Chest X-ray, PA view. Patient: 8 years old, sex M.
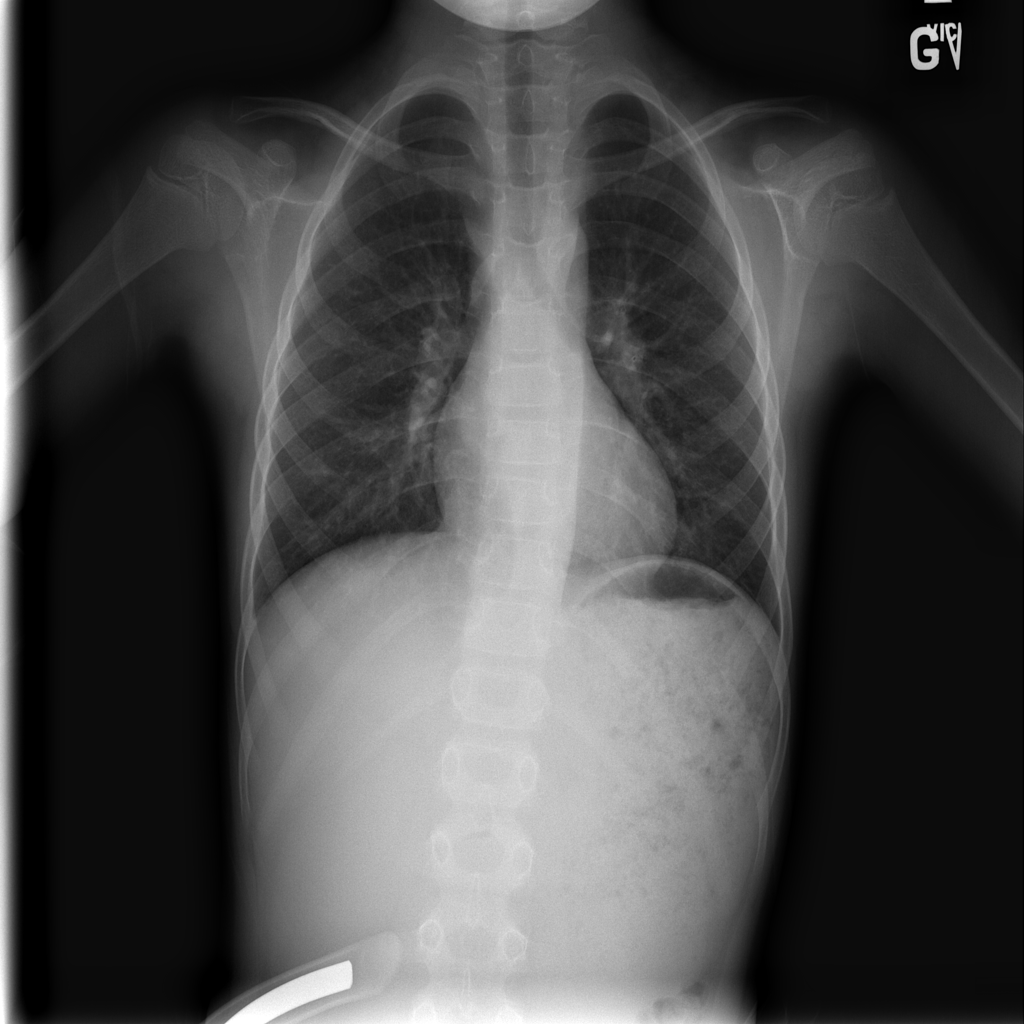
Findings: No Finding